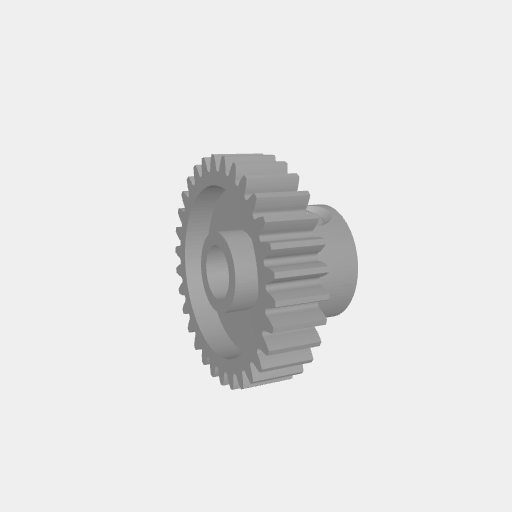
Part: PinionGear6ID30T